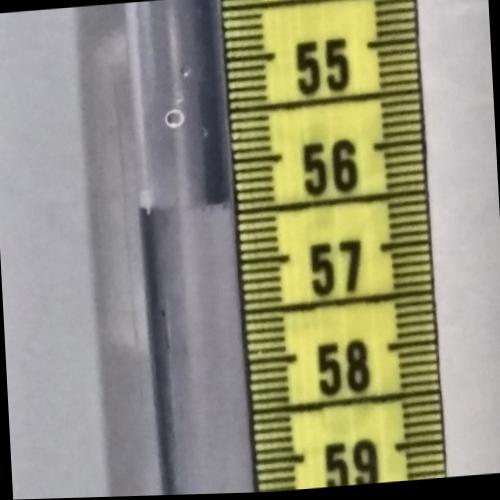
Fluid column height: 56.4 cm